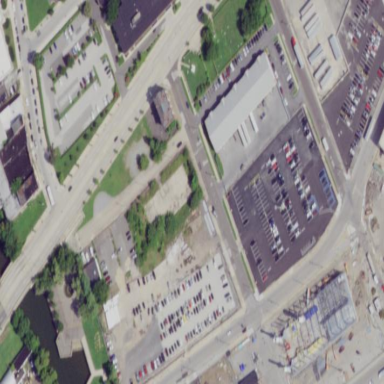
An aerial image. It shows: Parking area with asphalt and gravel surface.